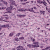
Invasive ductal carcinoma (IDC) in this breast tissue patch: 1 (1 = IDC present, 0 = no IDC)